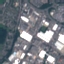
Land use / land cover: Industrial